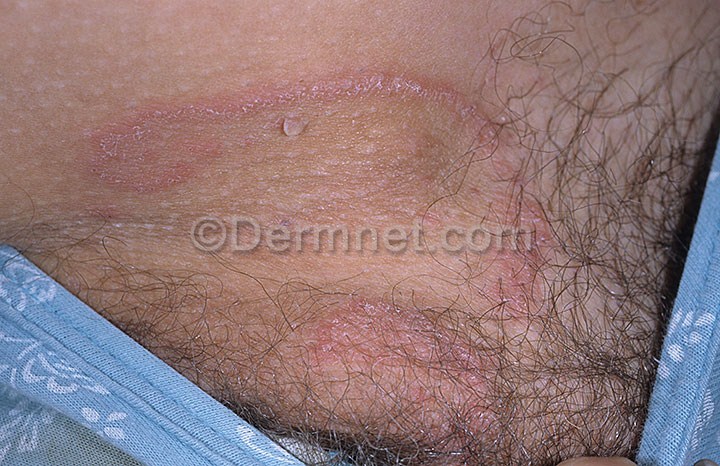
Disease: Tinea Ringworm Candidiasis and other Fungal Infections